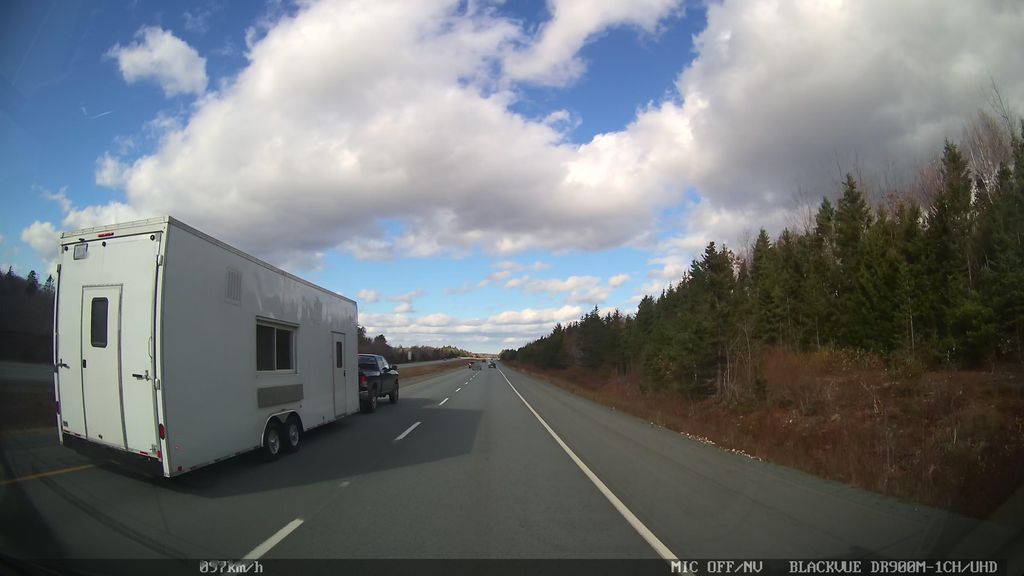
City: halifax